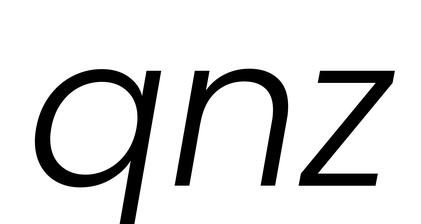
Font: Poppins-LightItalic